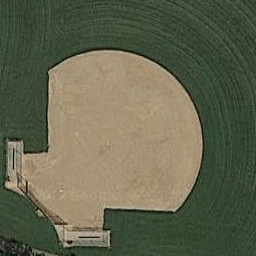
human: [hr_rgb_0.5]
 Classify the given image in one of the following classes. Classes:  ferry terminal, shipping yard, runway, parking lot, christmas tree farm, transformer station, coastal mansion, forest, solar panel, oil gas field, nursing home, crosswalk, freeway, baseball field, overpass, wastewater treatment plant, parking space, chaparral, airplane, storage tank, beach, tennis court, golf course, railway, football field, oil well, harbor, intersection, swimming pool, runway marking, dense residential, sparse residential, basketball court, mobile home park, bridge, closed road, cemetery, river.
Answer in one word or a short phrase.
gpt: baseball field